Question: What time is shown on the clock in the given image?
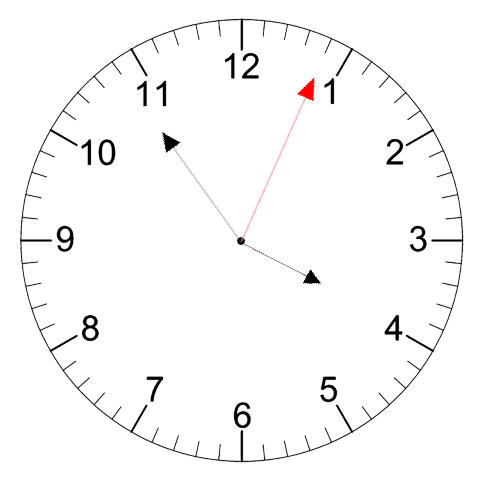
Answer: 03:54:04